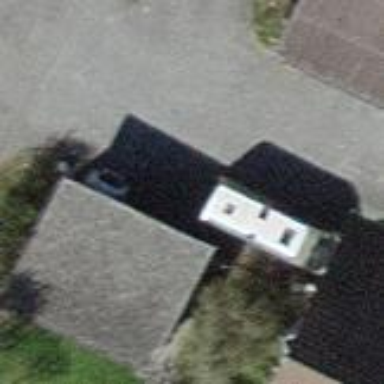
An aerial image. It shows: View of roof of building.